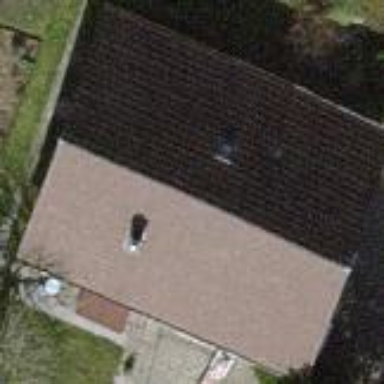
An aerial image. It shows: Simple house.